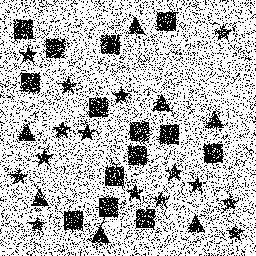
Squares: 14
Triangles: 7
Stars: 15
Total shapes: 36